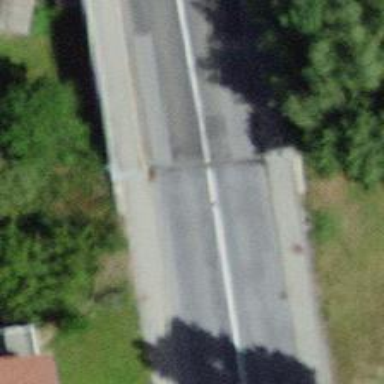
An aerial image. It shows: Tertiary road on bridge with asphalt surface.